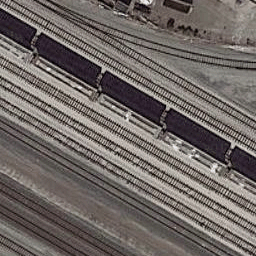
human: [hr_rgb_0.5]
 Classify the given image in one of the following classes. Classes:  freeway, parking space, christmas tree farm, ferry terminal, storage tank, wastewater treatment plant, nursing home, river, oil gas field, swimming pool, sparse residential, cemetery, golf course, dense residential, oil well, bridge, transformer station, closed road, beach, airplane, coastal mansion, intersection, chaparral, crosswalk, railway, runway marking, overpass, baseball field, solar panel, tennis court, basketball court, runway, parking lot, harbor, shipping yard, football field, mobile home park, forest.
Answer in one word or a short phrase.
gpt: railway